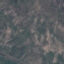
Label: HerbaceousVegetation